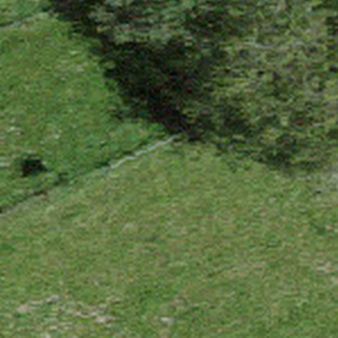
Label: other